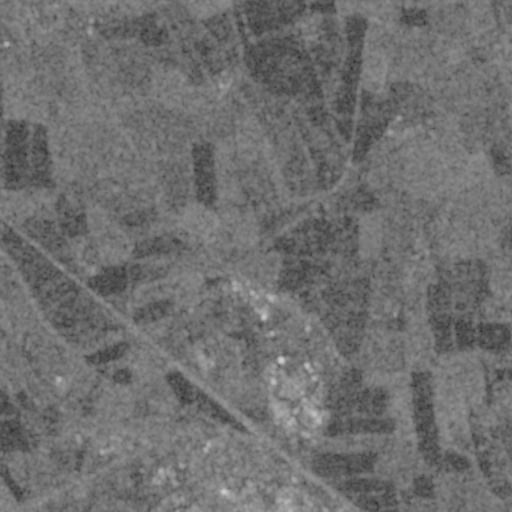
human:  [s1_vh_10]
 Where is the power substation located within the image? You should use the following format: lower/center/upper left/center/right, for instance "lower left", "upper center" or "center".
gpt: The power substation is located in the lower center of the image.
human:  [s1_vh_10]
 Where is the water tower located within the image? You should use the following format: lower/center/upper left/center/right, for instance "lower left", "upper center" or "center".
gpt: The water tower is located in the lower center of the image.
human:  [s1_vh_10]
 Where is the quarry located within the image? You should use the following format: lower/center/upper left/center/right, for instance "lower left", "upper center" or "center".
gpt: There is no quarry in the image.

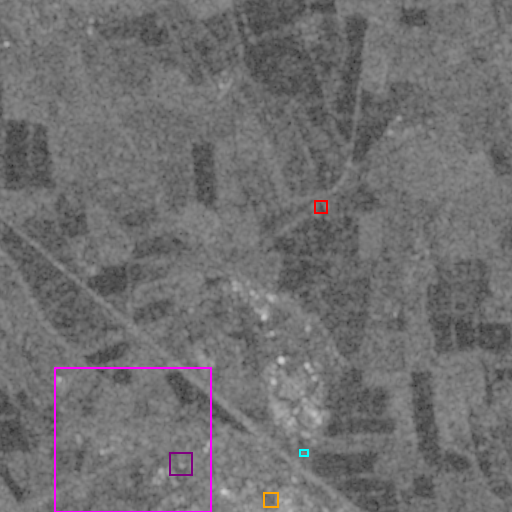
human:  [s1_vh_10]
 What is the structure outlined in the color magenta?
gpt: The structure outlined in magenta is a crop field.
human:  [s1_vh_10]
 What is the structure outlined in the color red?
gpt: The structure outlined in red is a gas station.
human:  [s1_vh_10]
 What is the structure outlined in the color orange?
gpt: The structure outlined in orange is a park.
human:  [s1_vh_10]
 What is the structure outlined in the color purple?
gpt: The structure outlined in purple is a parking lot.
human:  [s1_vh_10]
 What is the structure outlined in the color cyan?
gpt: The structure outlined in cyan is a power substation.
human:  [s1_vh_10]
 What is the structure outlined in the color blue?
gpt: There is no blue outline.